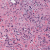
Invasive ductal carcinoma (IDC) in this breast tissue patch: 1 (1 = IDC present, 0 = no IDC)